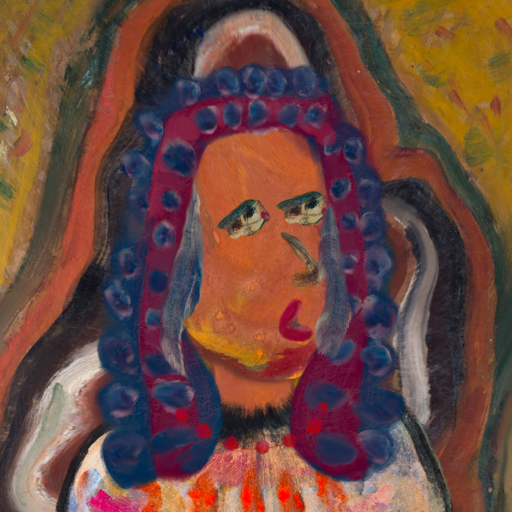
Background: AfterRaid, Head And Neck Side: Mother_And_Son_Son, Face Side: Pipe, Bust: Childish, Hair Side: Hill_Girl, Head Accessory: Blank, Second Necklace: Blank, Necklace: Irani_3, Baby: Blank